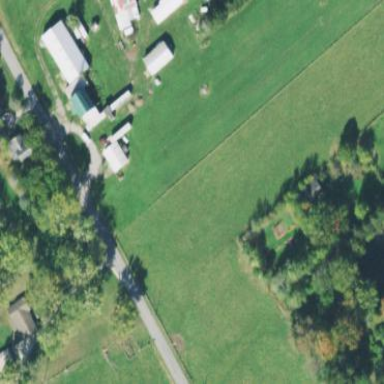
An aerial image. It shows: Farmyard area.